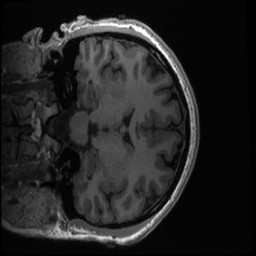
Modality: T1w
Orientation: coronal
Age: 26
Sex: female